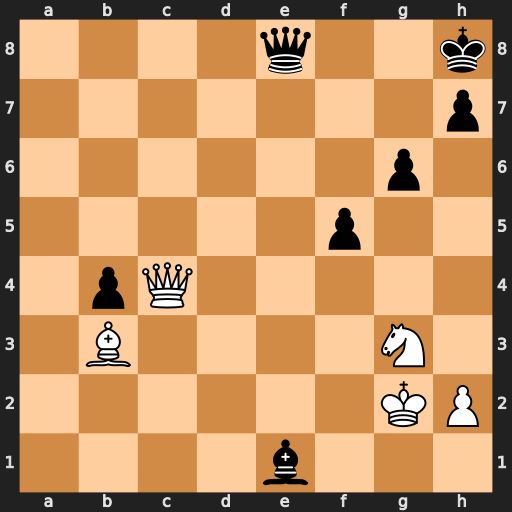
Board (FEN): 4q2k/7p/6p1/5p2/1pQ5/1B4N1/6KP/4b3
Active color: w
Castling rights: -
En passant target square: -
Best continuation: Qd4+ Qe5 Qxe5#